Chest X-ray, PA view. Patient: 28 years old, sex M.
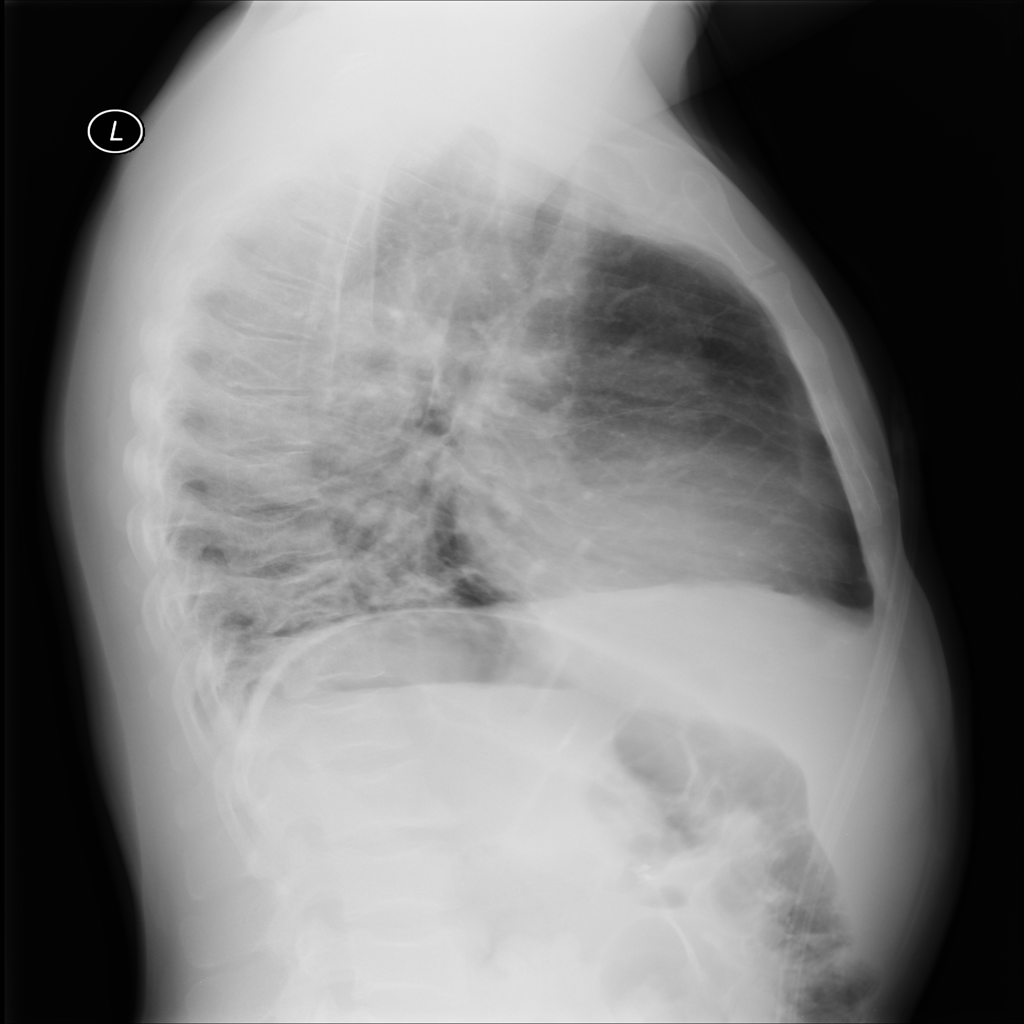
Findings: Atelectasis